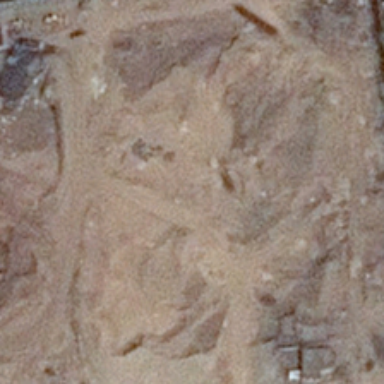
It is a piece of irregular khaki bareland .